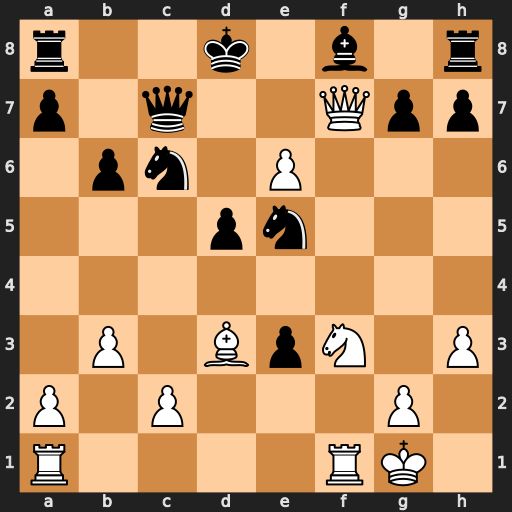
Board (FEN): r2k1b1r/p1q2Qpp/1pn1P3/3pn3/8/1P1BpN1P/P1P3P1/R4RK1
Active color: w
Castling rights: -
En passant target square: -
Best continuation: Nxe5 Nxe5 e7+ Bxe7 Qxd5+ Bd6 Qxa8+